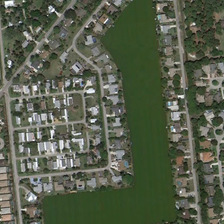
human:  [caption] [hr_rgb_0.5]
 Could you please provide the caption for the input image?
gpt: many buildings and green trees are around a regular pond .

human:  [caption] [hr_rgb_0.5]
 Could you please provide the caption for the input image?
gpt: many buildings and green trees are around a regular pond .

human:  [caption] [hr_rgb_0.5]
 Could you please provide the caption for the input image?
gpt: many buildings and green trees are around a regular pond .

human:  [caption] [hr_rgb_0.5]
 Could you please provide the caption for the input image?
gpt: many buildings and green trees are around a regular pond .

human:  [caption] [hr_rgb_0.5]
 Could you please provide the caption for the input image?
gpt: many buildings and green trees are around a regular pond .